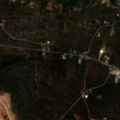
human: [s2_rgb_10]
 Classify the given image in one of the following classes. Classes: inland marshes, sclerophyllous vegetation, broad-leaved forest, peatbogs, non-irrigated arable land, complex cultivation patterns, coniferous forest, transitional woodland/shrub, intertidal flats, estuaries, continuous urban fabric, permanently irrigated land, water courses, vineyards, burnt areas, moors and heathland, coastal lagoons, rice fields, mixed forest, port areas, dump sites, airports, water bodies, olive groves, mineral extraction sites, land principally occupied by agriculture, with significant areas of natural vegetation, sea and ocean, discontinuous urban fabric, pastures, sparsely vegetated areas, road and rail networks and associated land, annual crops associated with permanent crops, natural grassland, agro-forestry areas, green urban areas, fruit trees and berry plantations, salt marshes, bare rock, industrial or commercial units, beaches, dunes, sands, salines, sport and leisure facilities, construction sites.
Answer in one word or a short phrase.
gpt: mineral extraction sites, fruit trees and berry plantations, annual crops associated with permanent crops, land principally occupied by agriculture, with significant areas of natural vegetation, sclerophyllous vegetation